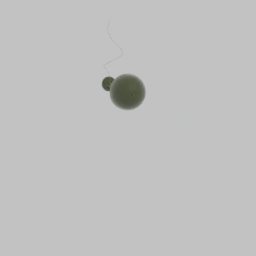
Label: lighting